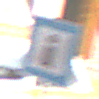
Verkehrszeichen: Informationsstelle
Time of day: MorningAfternoon
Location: Outdoor (Special)
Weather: PartlyCloudy
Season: NotSpecified
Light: Natural